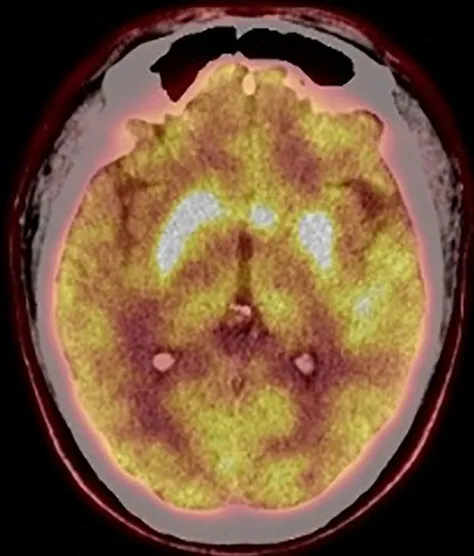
PET-CT imaging. PET-CT showed hypermetabolism level of bilateral caudate nucleus, putamen, and left temporal lobes.
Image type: radiology (pet)